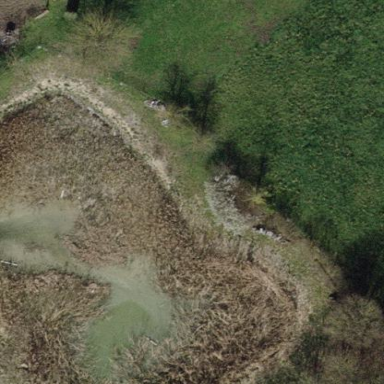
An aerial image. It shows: Pond with natural water.